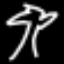
Label: palm tree